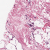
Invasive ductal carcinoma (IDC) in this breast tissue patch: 0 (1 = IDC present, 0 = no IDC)